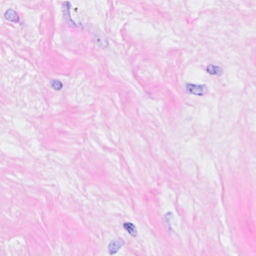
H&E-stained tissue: Breast